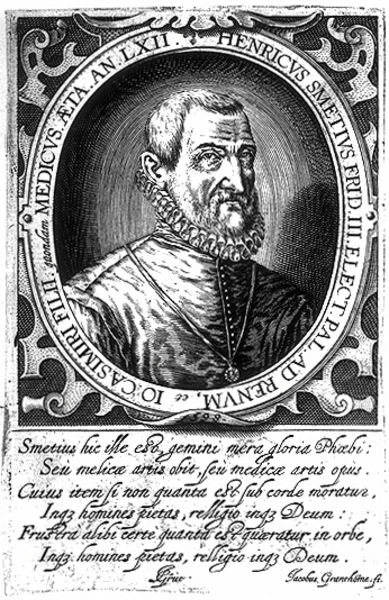
Titel: Bildnis des Henrich Smet a Leda
Künstler: Jacques Granthomme
Institution: (Seriendruck)
Schlagwörter: kopf, mann, grau, mund, nase, ohr, profil, stirn, blick, muster, ornament, bart, hemd, jacke, augen, barock, bärtig, falten, gesicht, kragen, rahmen, vollbart, bild, bildnis, halskrause, portrait, porträt, gewand, haare, mantel, adel, blatt, brustbild, kinn, knopf, renaissance, schultern, seide, kreis, oval, rund, ranken, lächeln, schrift, kette, grafik, rand, friedrich, könig, inschrift, glanz, ornamente, knöpfe, dreiviertelprofil, buch, medaillon, umrahmung, druck, radierung, stich, text, manschette, orden, kardinal, arzt, krause, ecken, schnörkel, prister, halbprofil, voluten, anhänger, wams, priester, schnecke, siegel, geknöpft, ornamentik, kupferstich, arabesken, handschrift, sigel, medici, schreibschrift, latein, beschriftet, lateinisch, heinrich, mühlradkragen, seriendruck, rollwerk, rüschenkragen, medicus, kasimir, henricus, obal, markis, flugplatt, 1598, heinrich iii., casimir fili, casimir